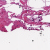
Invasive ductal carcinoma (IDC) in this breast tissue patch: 0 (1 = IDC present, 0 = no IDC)